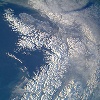
Label: cloud